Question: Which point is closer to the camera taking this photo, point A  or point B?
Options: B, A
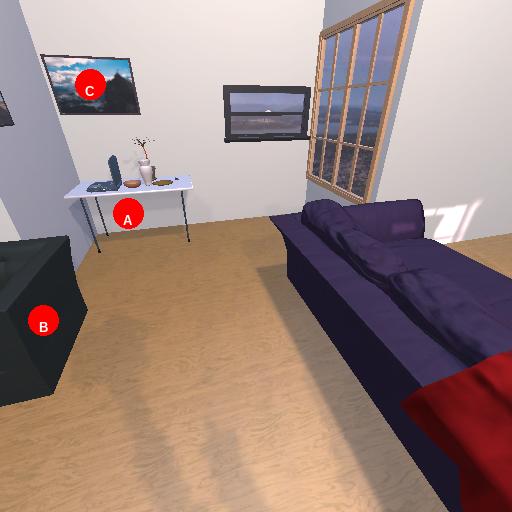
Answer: B